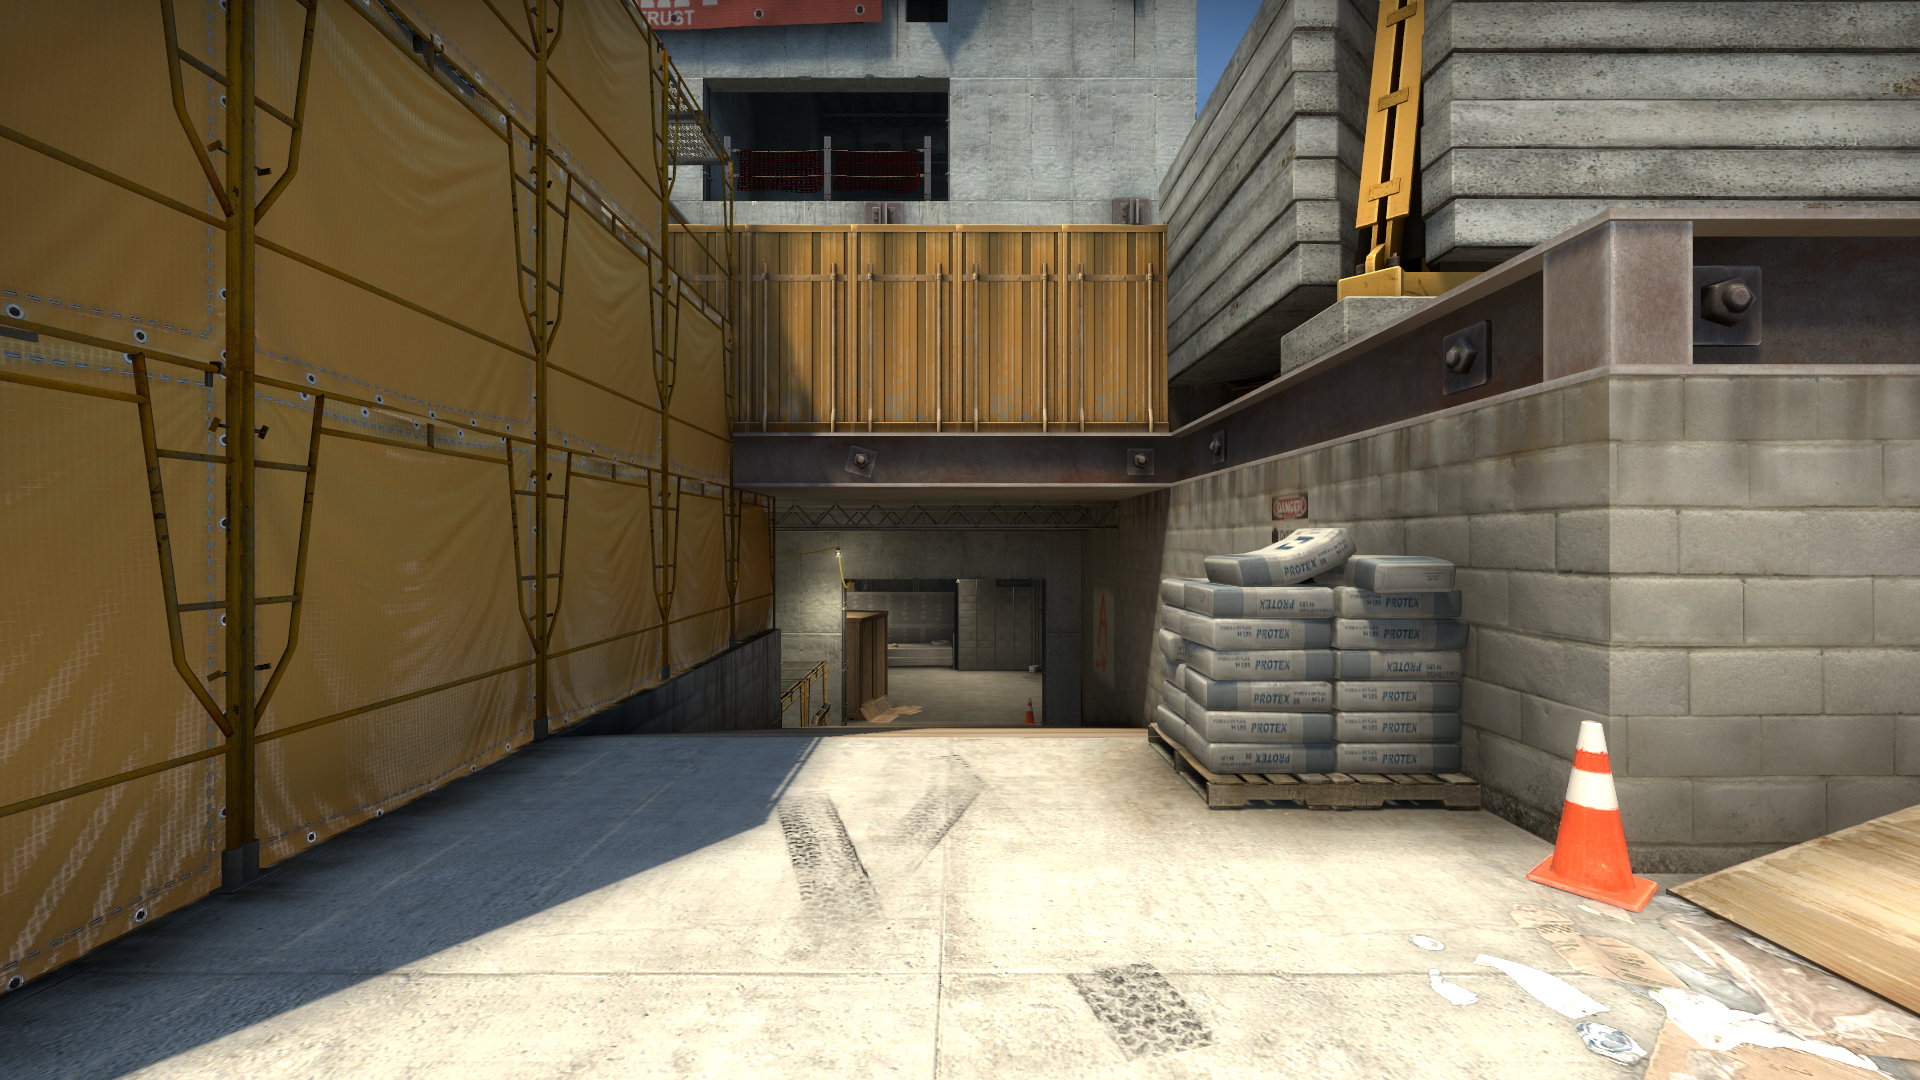
Map: de_vertigo